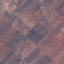
Land use / land cover: PermanentCrop